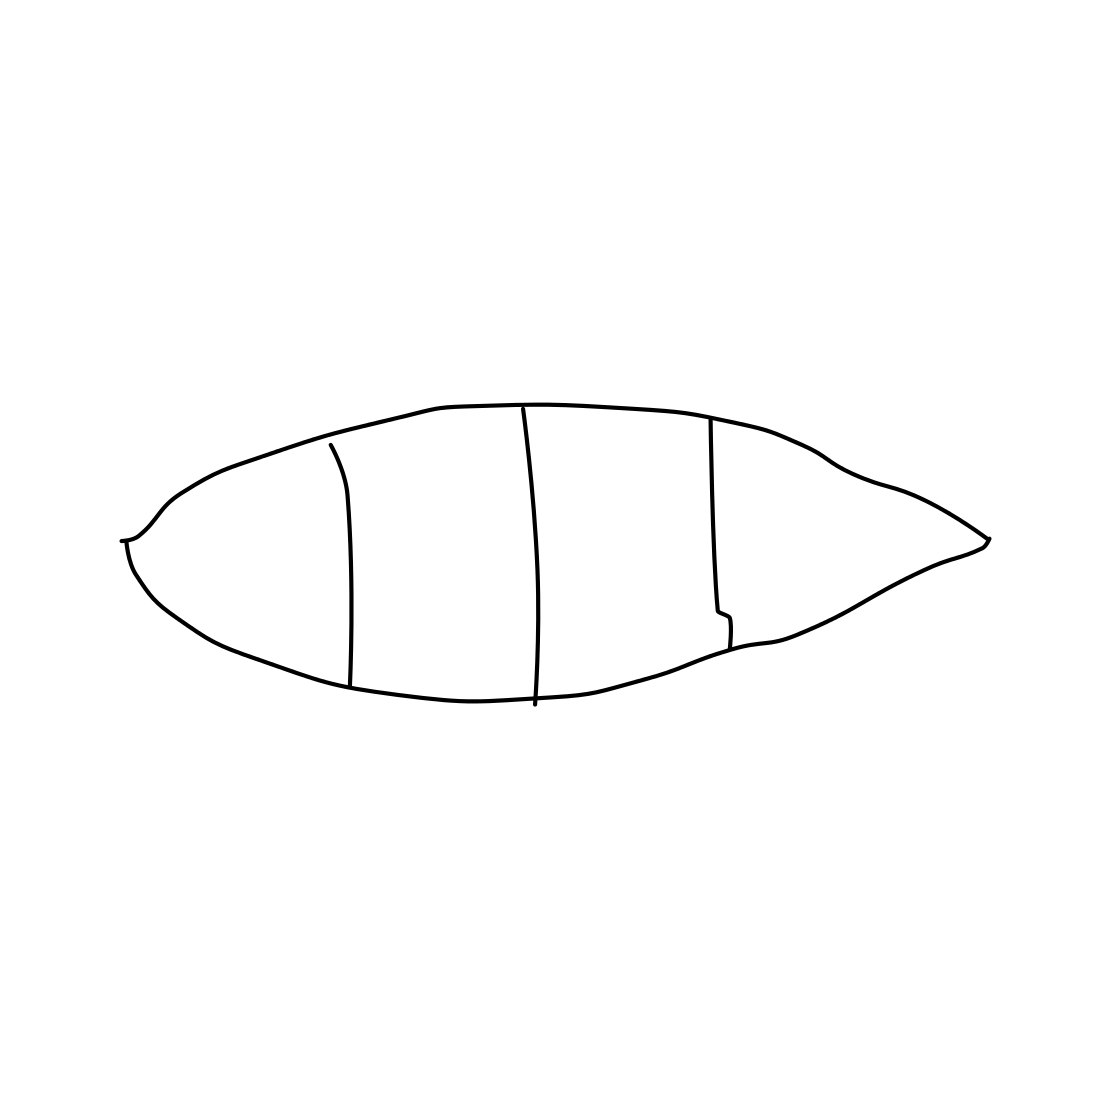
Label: canoe